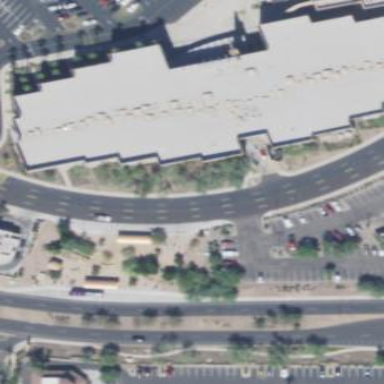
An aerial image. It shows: Retail building that includes cinema.